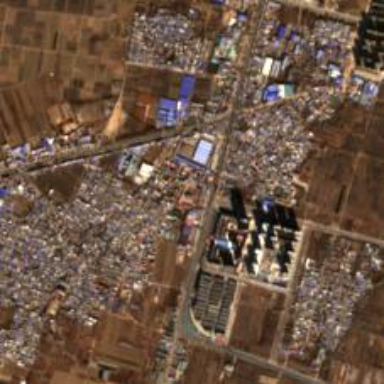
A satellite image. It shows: Ethnic township within town.